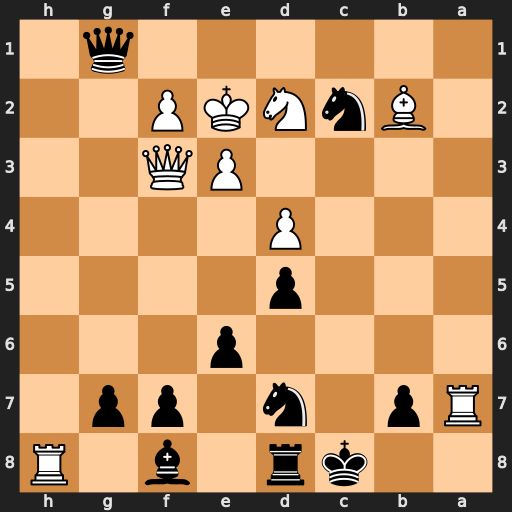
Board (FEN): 2kr1b1R/Rp1n1pp1/4p3/3p4/3P4/4PQ2/1BnNKP2/6q1
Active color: b
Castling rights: -
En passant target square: -
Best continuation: Qe1+ Kd3 Nb4+ Kc3 Kb8 Ra1 Rc8+ Kb3 Qxd2